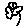
Label: flower